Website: home-depot
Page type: cart
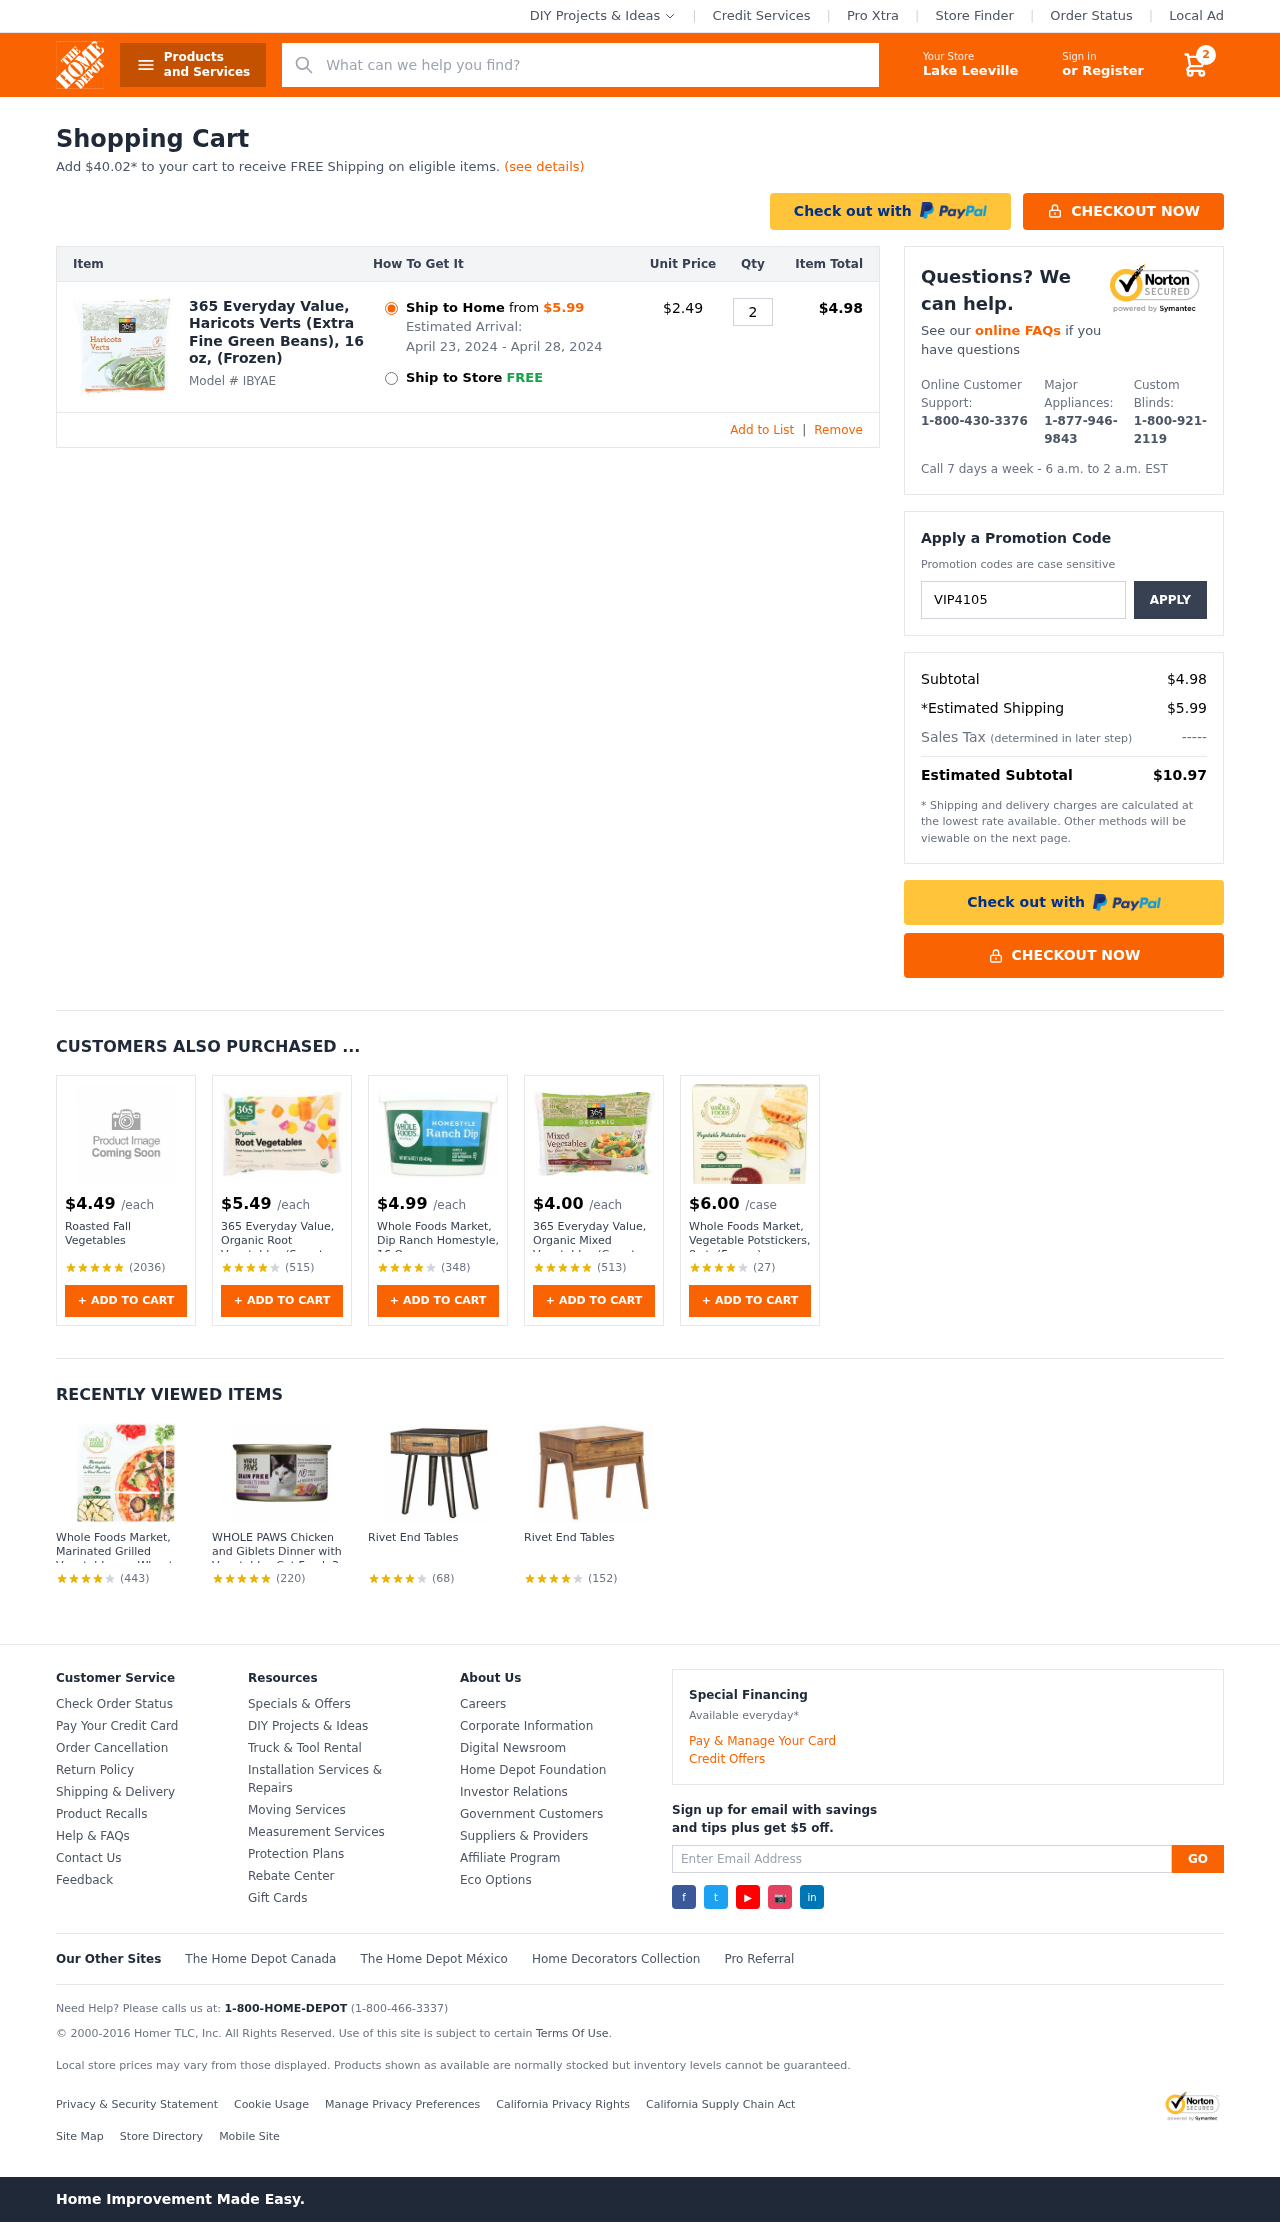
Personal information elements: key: PII_CITY
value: Lake Leeville
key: PII_PROMO_CODE
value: VIP4105
Product elements: key: PRODUCT1_NAME
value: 365 Everyday Value, Haricots Verts (Extra Fine Green Beans), 16 oz, (Frozen)
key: PRODUCT1_PRICE
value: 2.49
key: PRODUCT1_QUANTITY
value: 2
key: PRODUCT2_PRICE
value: $4.49
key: PRODUCT2_NAME
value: Roasted Fall Vegetables
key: PRODUCT2_NUM_RATINGS
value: (2036)
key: PRODUCT3_PRICE
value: $5.49
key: PRODUCT3_NAME
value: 365 Everyday Value, Organic Root Vegetables (Sweet Potatoes, Orange Carrots, Yellow Carrots, Parsnip
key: PRODUCT3_NUM_RATINGS
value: (515)
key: PRODUCT4_PRICE
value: $4.99
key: PRODUCT4_NAME
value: Whole Foods Market, Dip Ranch Homestyle, 16 Ounce
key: PRODUCT4_NUM_RATINGS
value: (348)
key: PRODUCT5_PRICE
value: $4.00
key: PRODUCT5_NAME
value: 365 Everyday Value, Organic Mixed Vegetables (Carrots, Green Peas, Corn, and Green Beans), No Salt A
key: PRODUCT5_NUM_RATINGS
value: (513)
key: PRODUCT6_PRICE
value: $6.00
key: PRODUCT6_NAME
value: Whole Foods Market, Vegetable Potstickers, 8 ct, (Frozen)
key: PRODUCT6_NUM_RATINGS
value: (27)
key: PRODUCT7_NAME
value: Whole Foods Market, Marinated Grilled Vegetables on Wheat Flour Crust Wood-Fired Pizza, 13.4 oz, (Fr
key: PRODUCT7_NUM_RATINGS
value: (443)
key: PRODUCT8_NAME
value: WHOLE PAWS Chicken and Giblets Dinner with Vegetables Cat Food, 3 OZ
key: PRODUCT8_NUM_RATINGS
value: (220)
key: PRODUCT9_NAME
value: Rivet End Tables
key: PRODUCT9_NUM_RATINGS
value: (68)
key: PRODUCT10_NAME
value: Rivet End Tables
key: PRODUCT10_NUM_RATINGS
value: (152)
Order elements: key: ORDER_NUM_ITEMS
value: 2
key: AMOUNT_TO_FREE_SHIPPING
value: $40.02
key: ORDER_SHIPPING_DATE
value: April 23, 2024
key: ORDER_DELIVERY_DATE
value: April 28, 2024
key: ORDER_ITEM_TOTAL
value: $4.98
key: ORDER_SUBTOTAL
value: $4.98
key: ORDER_SHIPPING_COST
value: $5.99
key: ORDER_TOTAL
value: $10.97
Search elements: key: HEADER_SEARCH
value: What can we help you find?